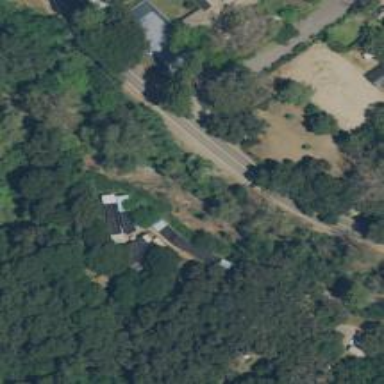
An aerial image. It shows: Animal shelter.